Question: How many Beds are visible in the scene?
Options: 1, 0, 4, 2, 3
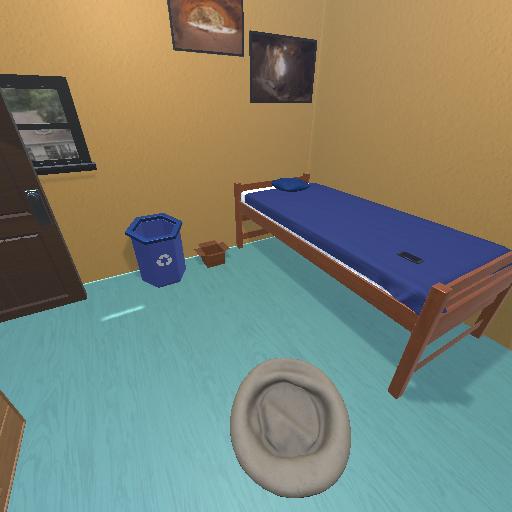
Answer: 1